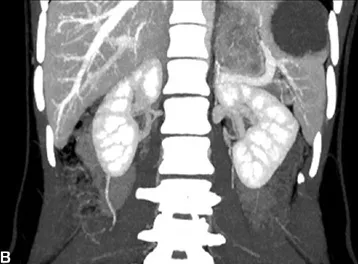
Computed tomography with intravenous contrast. Coronal. Sections in venous phase. A hypodense 48.8 x 55.2-mm lesion with a rounded morphology was observed in the anterior, cranial, and lateral region of the spleen, intimately related to the hilum.
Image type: radiology (ct)